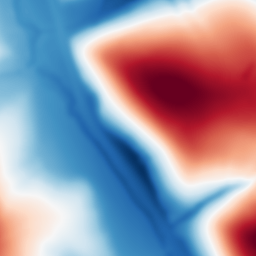
Category: multiscale
Decomposition family: dog
Decomposition parameters: sigma_low: 3
sigma_high: 100
Upsampling method: cubic_mitchell
Upsampling parameters: scale: 8
Upsampling scale: 8